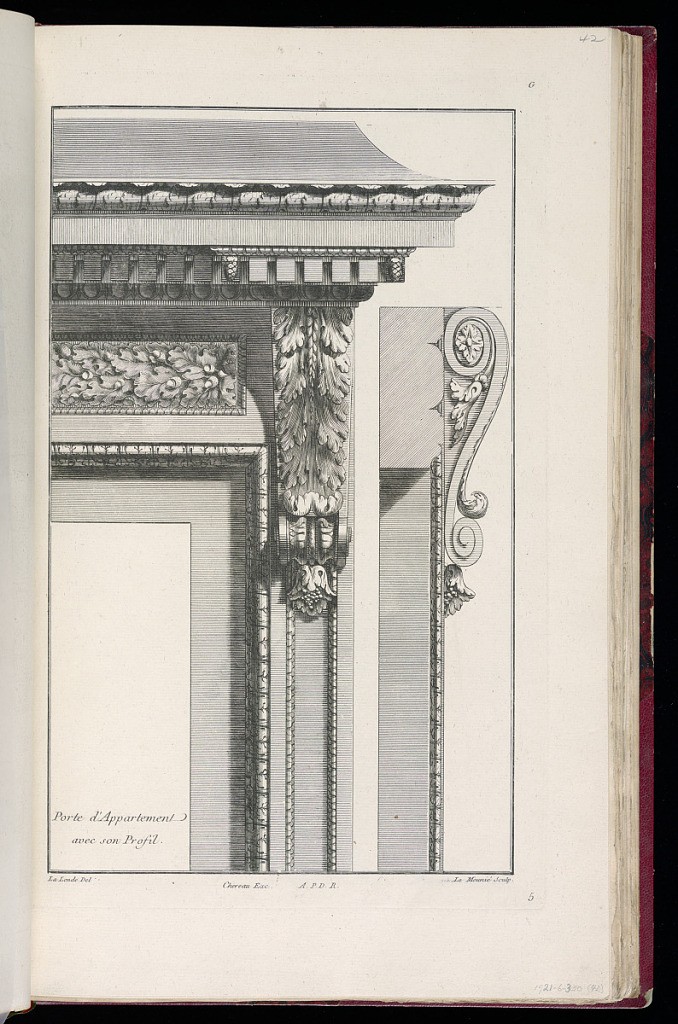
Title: Porte d'Appartement avec son Profil.
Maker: Richard de Lalonde, French, active 1780–96
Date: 1785-1788
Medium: Etching on off-white laid paper
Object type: Print
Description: Apartment door design with a cornice decorated with lamb tongue, egg and dart, and outset square motifs. The frieze of the door has oak leaves and acorns surrounded by a frame of lamb tongue. The plate is signed and numbered.